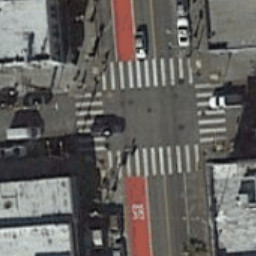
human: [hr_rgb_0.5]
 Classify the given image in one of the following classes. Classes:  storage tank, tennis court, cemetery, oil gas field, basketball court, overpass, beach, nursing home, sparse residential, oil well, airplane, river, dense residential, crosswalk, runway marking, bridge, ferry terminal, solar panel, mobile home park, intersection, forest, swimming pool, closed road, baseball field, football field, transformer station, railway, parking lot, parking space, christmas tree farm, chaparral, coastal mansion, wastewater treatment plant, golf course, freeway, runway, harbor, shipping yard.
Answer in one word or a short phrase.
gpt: crosswalk